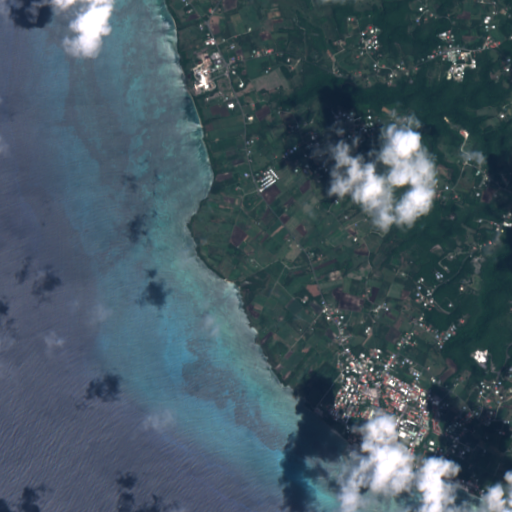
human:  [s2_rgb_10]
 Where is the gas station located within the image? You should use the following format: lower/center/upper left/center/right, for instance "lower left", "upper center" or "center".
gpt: The gas station is located in the lower right of the image.
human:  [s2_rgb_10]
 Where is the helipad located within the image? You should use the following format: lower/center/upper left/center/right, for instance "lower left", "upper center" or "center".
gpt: The helipad is located in the lower right of the image.
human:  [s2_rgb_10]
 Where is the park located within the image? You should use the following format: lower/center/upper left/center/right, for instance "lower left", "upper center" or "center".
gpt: The park is located in the lower right of the image.
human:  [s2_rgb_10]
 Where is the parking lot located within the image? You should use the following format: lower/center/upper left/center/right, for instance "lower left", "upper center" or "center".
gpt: The parking lot is located in the lower right of the image.
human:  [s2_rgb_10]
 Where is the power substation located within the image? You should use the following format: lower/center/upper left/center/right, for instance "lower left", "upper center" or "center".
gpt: The power substation is located in the lower right of the image.
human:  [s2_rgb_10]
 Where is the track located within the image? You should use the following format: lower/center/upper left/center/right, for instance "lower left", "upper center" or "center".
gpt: The track is located in the lower right of the image.
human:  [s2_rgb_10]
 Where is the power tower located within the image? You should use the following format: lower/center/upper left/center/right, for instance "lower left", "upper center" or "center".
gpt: There is no power tower in the image.